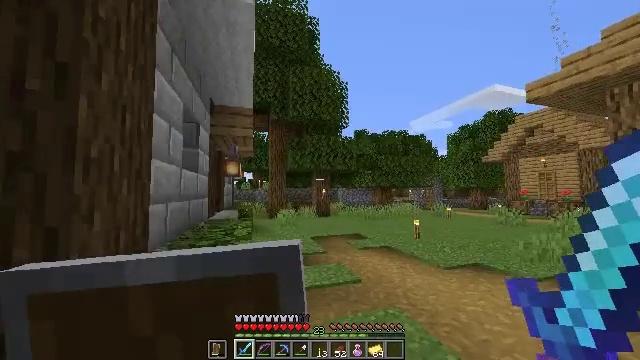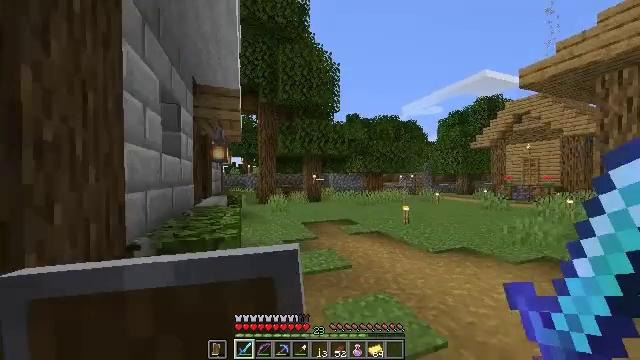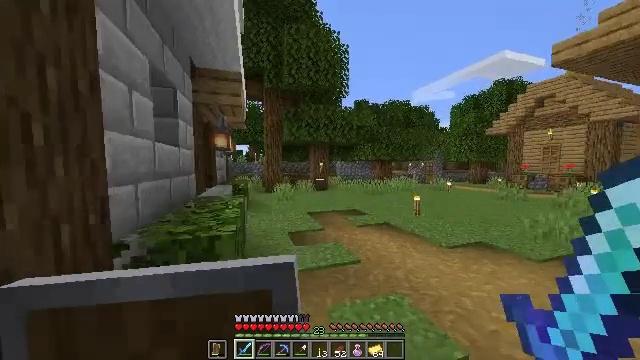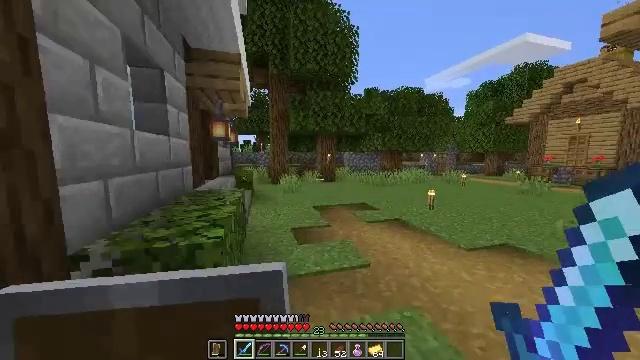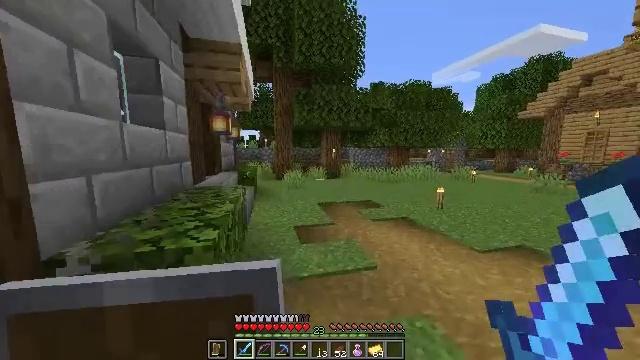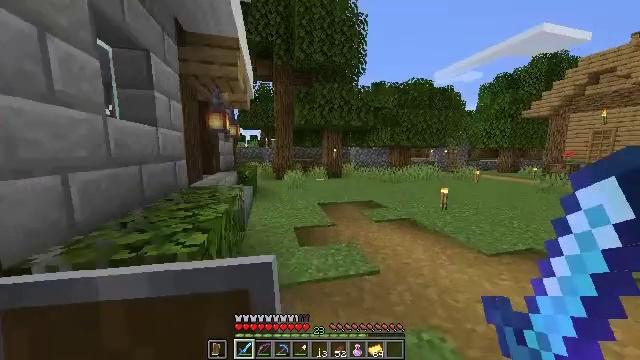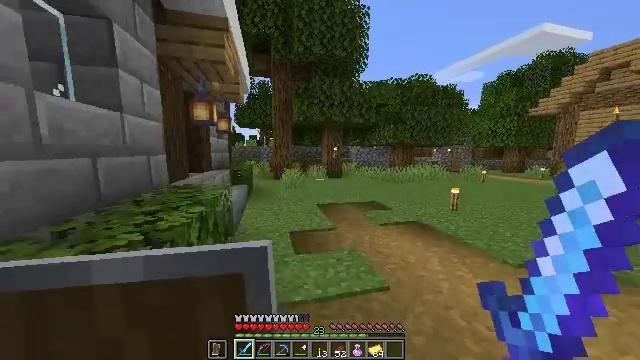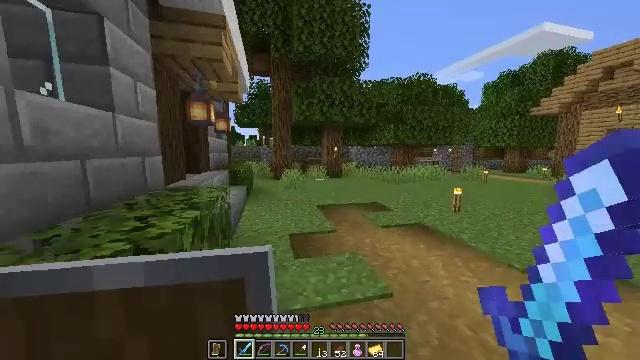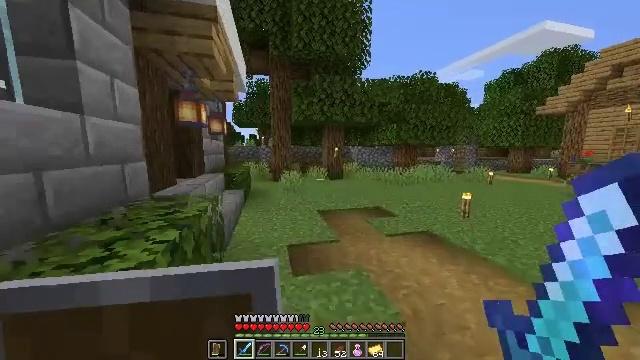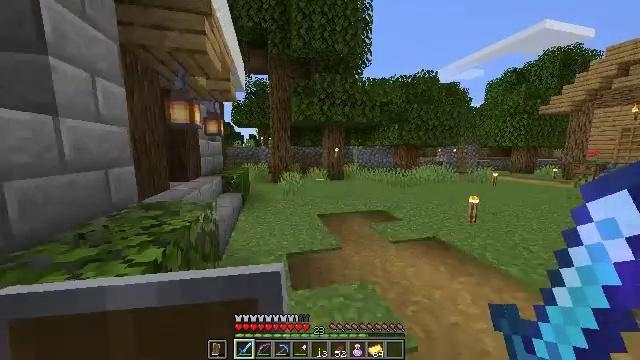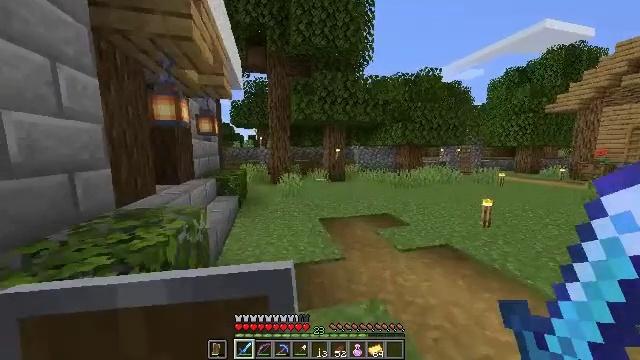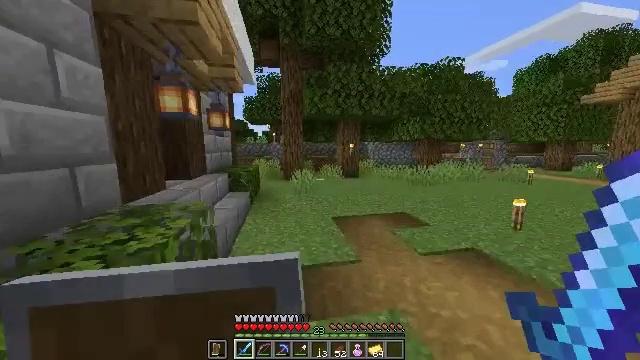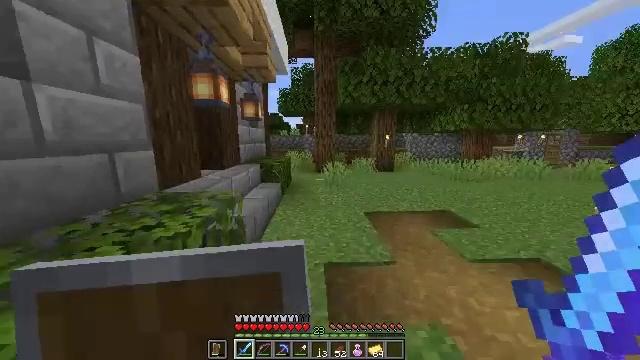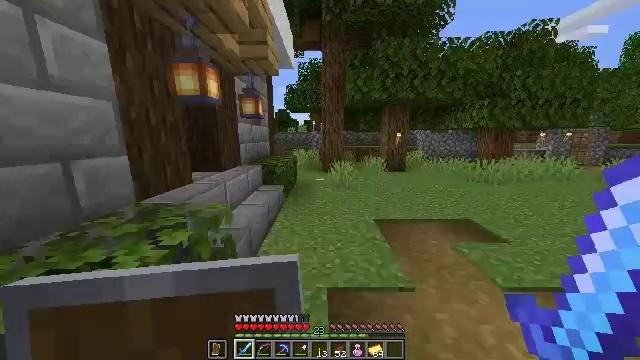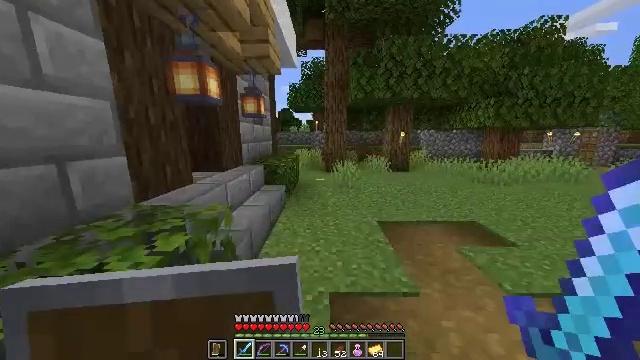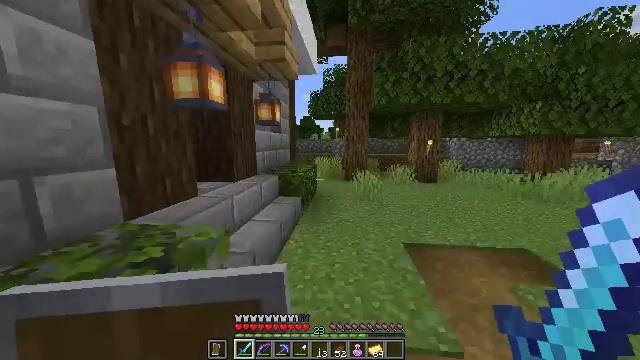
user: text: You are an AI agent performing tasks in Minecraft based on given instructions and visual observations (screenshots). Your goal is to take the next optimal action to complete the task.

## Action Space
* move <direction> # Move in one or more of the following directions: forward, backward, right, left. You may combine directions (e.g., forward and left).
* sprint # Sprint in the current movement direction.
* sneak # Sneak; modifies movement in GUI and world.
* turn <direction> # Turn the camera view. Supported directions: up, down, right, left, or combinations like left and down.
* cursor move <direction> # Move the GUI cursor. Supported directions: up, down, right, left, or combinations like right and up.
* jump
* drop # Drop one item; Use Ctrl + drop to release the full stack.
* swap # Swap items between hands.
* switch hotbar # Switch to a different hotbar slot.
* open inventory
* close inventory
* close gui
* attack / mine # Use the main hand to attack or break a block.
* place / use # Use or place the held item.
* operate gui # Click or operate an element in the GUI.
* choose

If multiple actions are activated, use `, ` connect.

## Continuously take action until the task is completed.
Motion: motion action
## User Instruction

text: Use the crafting grid to create golden boots.
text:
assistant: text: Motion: move forward, turn right and down
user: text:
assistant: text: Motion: move forward, turn left and down
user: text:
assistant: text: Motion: move forward, sprint, turn left and down
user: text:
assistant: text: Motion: move forward, sprint, turn left and down
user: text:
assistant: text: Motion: move forward
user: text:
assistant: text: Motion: move forward
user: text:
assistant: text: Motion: move forward
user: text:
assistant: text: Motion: move forward
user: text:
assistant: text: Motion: move forward
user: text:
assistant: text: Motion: move forward
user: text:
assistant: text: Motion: move forward, turn left and down
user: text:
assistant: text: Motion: move forward, turn left and down
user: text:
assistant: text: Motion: move forward, turn left
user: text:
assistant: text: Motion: move forward
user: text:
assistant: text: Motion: move forward, turn left and up
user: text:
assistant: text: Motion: move forward
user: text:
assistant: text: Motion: move forward
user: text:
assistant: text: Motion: move forward
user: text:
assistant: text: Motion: move forward, turn left
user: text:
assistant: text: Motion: move forward, turn left
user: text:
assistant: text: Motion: move forward, turn left
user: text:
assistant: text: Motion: move forward, turn left
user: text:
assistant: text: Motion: move forward
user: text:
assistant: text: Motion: move forward, turn left
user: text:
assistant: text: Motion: move forward, turn left
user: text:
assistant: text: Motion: move forward and move right, turn left and up
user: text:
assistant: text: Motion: move forward and move right, turn left, use / place
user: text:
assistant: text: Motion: move forward, use / place
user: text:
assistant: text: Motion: move forward, turn left and down
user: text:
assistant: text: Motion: move forward, turn left and down